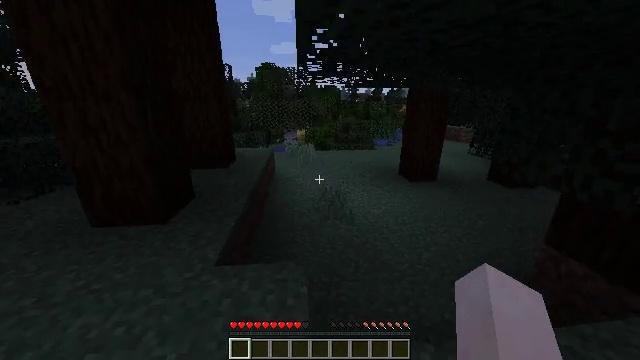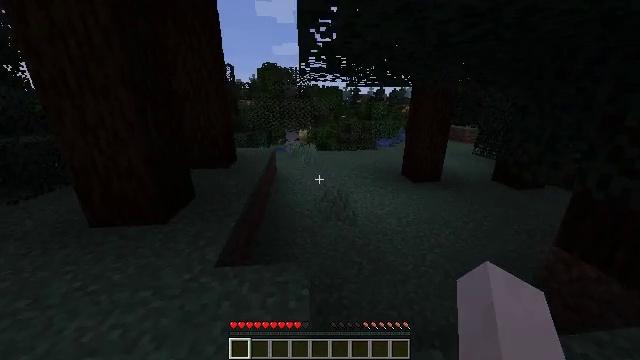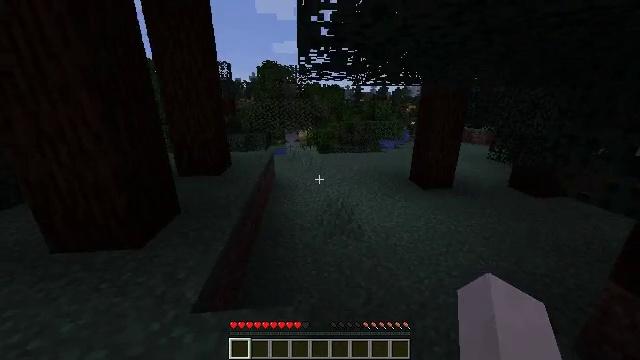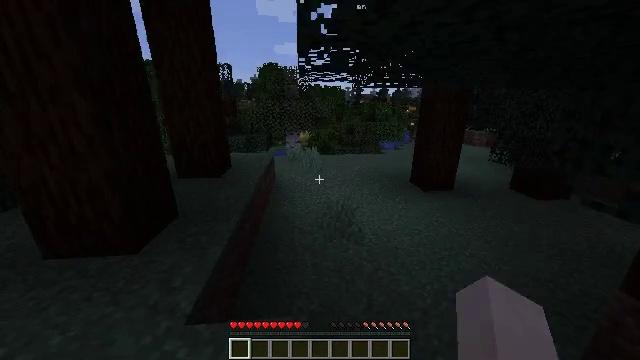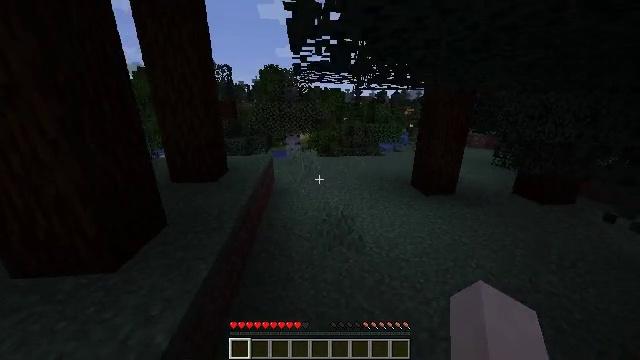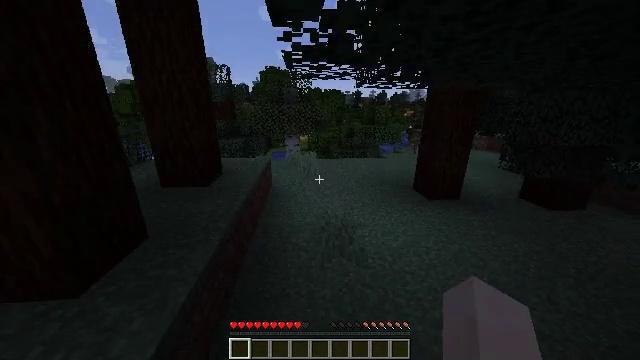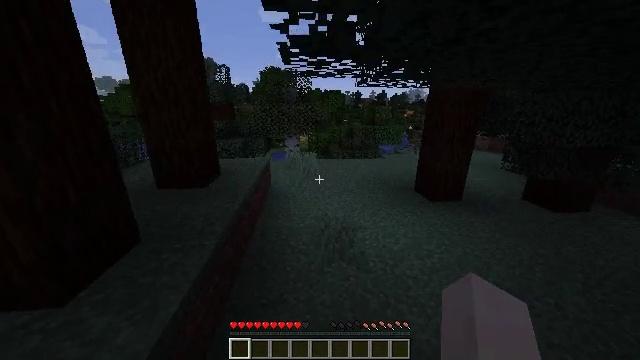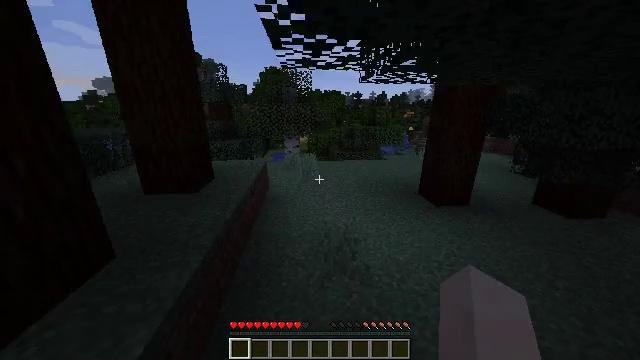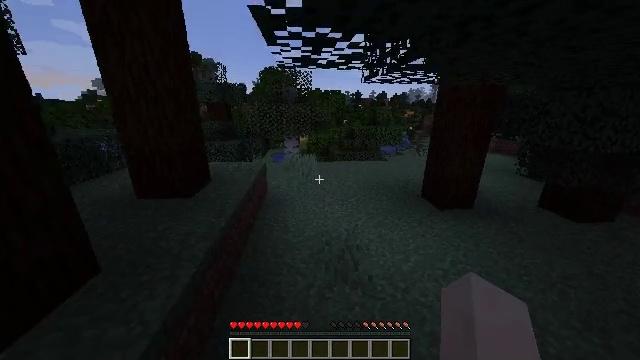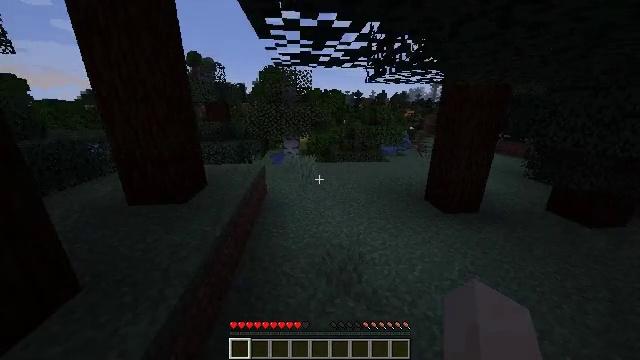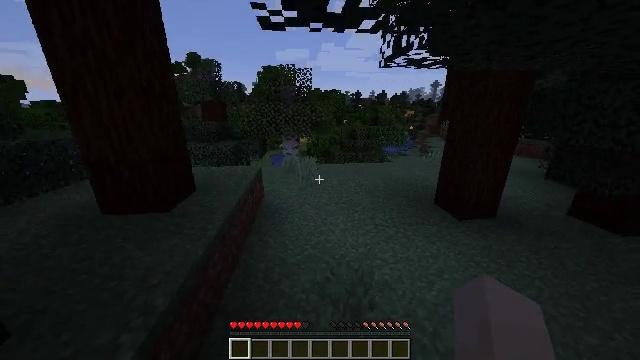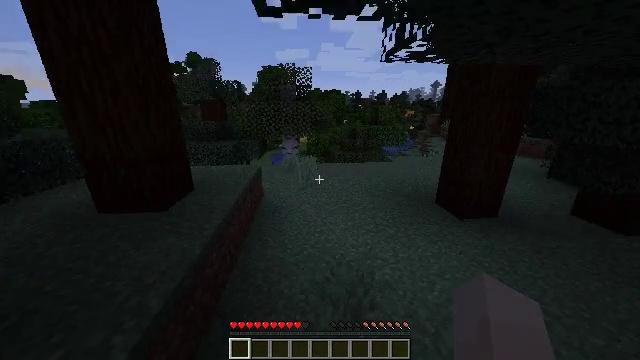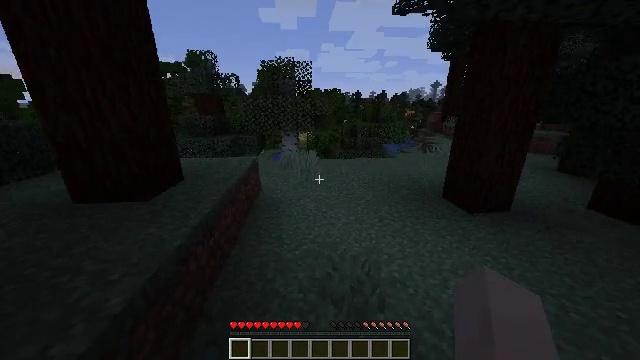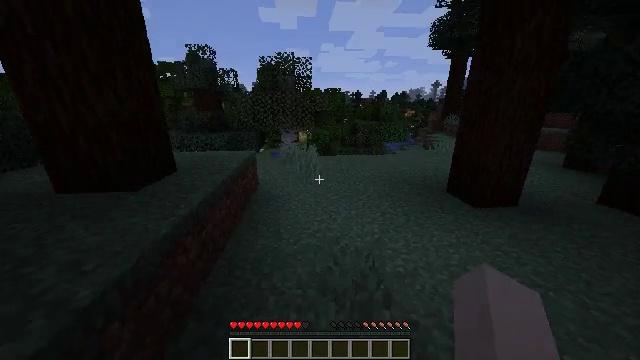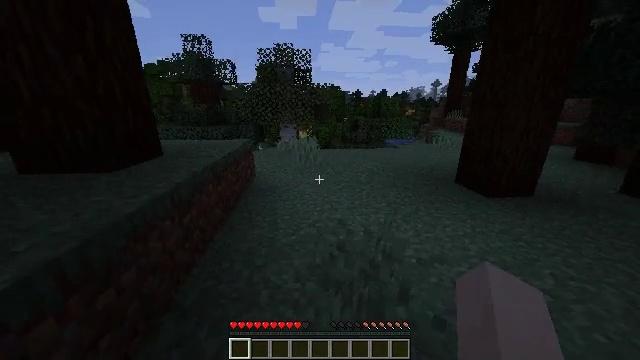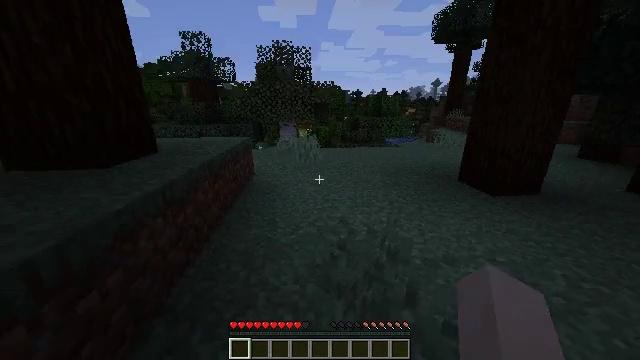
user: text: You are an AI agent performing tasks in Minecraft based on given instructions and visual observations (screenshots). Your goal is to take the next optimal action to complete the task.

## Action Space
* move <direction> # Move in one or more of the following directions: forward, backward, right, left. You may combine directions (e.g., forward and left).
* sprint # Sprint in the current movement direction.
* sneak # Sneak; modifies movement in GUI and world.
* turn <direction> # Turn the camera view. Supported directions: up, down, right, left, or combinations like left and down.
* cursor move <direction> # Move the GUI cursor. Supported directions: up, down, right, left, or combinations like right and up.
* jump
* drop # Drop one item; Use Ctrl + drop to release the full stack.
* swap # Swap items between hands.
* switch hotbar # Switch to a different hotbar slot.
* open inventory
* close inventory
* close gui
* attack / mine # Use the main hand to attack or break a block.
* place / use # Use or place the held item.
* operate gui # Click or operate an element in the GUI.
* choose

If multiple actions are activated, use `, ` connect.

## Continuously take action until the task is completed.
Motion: motion action
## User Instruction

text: Take down the purple bed.
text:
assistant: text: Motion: move forward, sprint
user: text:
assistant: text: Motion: move forward, sprint
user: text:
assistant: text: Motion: move forward, sprint
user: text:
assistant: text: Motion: move forward, sprint
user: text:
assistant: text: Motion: move forward, sprint
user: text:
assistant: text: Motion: move forward, sprint
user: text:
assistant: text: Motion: move forward, sprint
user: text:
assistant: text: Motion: move forward, sprint
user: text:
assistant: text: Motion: move forward, sprint
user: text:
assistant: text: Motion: move forward, sprint
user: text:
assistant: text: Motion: move forward, sprint
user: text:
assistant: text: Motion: move forward, sprint
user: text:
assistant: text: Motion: move forward
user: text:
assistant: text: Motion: move forward, sprint
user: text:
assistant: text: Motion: move forward, sprint
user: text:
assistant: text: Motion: move forward, sprint
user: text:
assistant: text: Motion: move forward, sprint
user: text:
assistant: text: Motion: move forward, sprint
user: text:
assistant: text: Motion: move forward, sprint
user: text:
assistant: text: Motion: move forward, sprint
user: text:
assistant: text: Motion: move forward, sprint, turn right
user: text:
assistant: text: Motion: move forward, sprint, turn right
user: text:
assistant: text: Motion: move forward, sprint, turn right
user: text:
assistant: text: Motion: move forward, sprint, turn right
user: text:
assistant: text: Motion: move forward, sprint, turn right
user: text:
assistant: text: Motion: move forward, sprint, turn right
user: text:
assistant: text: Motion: move forward, sprint
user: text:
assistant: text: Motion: move forward, sprint
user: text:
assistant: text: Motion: move forward, sprint
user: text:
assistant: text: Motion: move forward, sprint, turn right